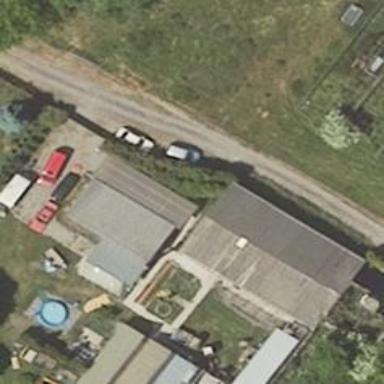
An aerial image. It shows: Shed building.